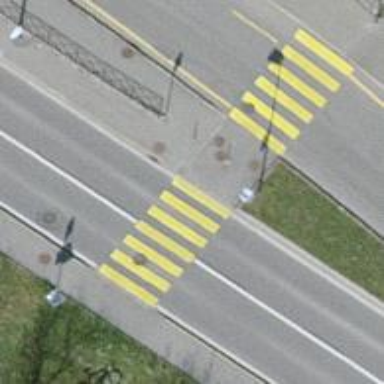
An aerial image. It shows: Uncontrolled road crossing.